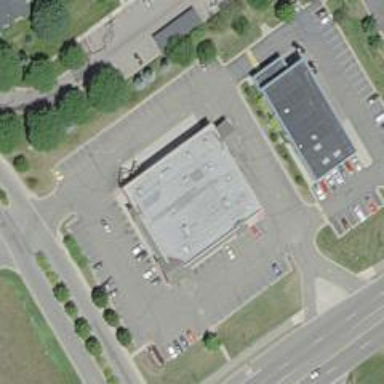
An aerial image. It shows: Pharmacy providing healthcare services.